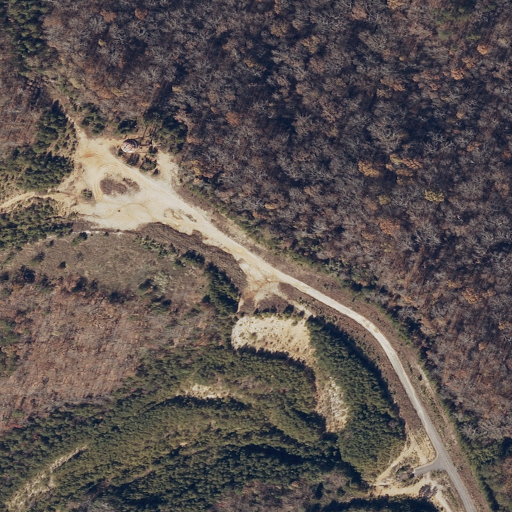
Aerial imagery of mountain in Alabama named Black Oak Mountain containing deciduous forest, low intensity development, open development, grassland, medium intensity development, and shrub